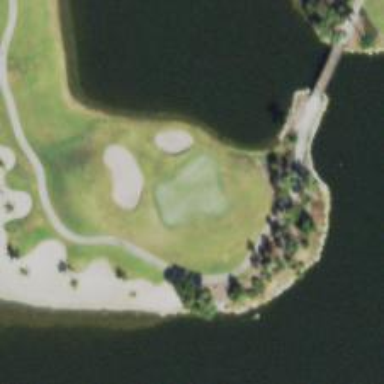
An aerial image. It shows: View of golf hole.